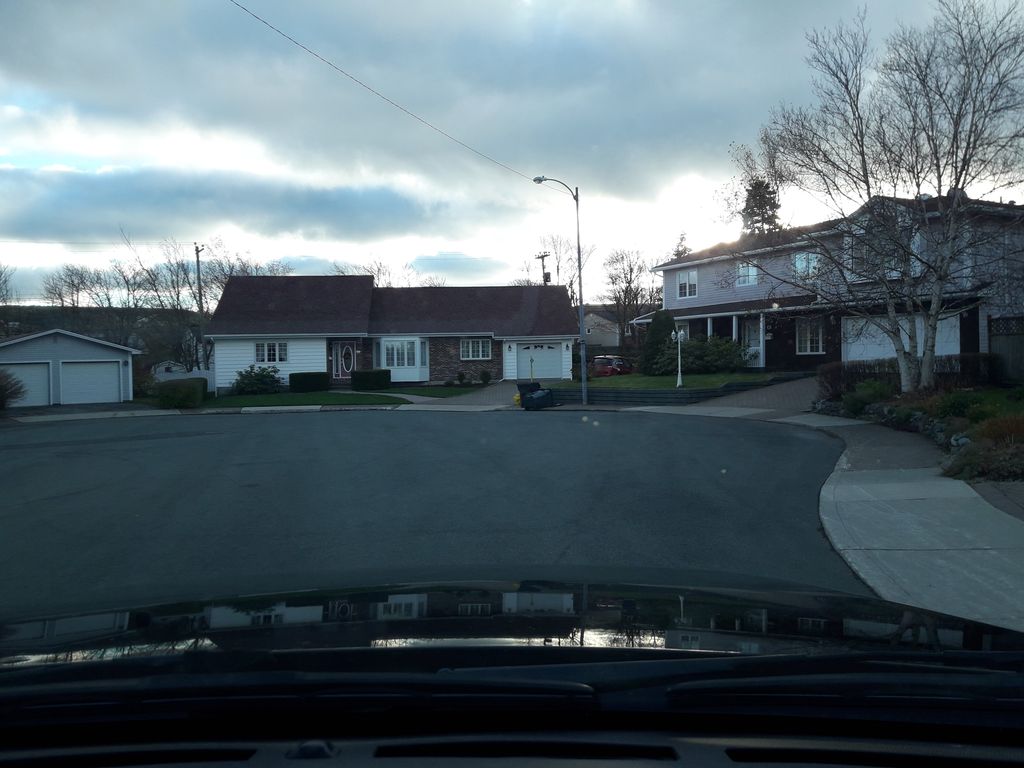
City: st_johns